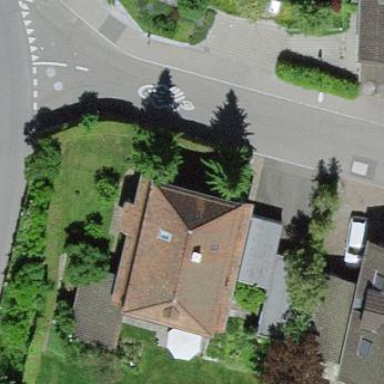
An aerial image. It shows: Residential building.